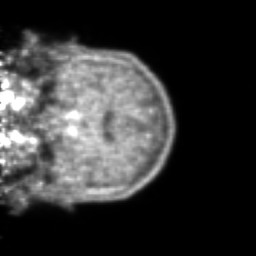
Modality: PET
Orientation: coronal
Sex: male
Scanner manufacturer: ge